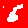
Digit: 6